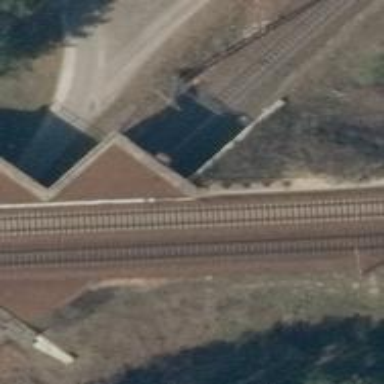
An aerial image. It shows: Railway tunnel with electrified contact lines.